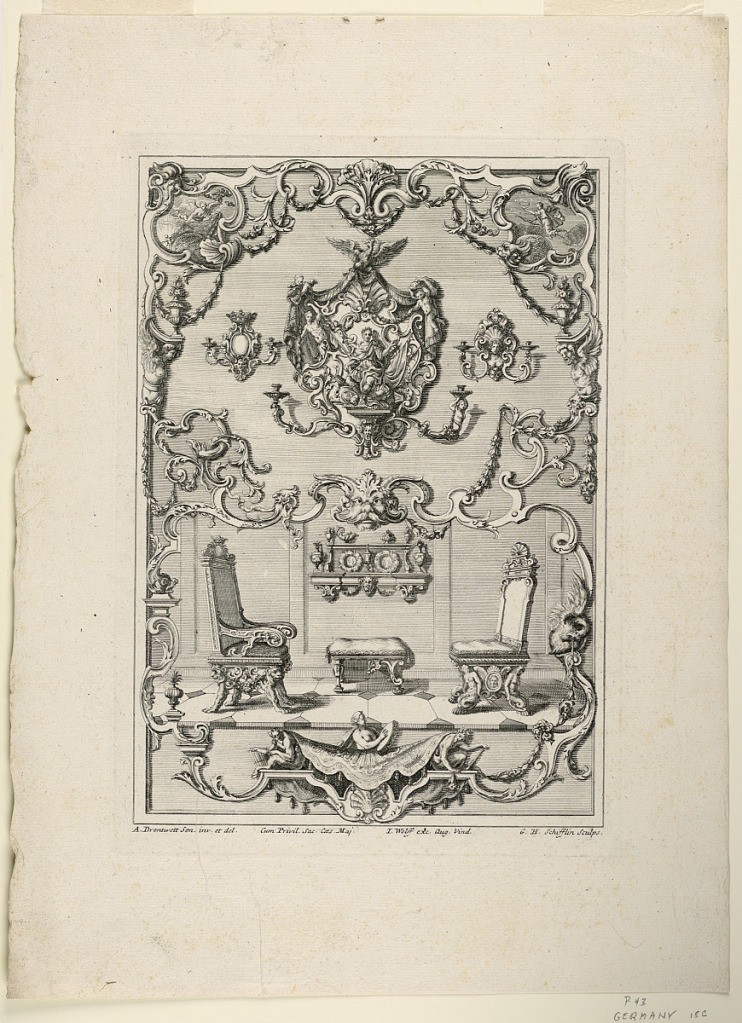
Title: Unterschiedlich Augspurgische Goldschmidts Arbeit, "Large Frame Design, Two Chairs and Wall Sconces", Plate 6
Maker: Abraham Drentwet, German, 1647 – 1727
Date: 1721–40
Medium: Engraving
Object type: Print
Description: Vertical rectangle. A large decorative frame, of scrolls, mascarons, swags, half-figures, a dolphin, and a bird. In the lower half, an armchair and a side chair, of different design, and a stool of alternative designs, also a wall shelf with urns and plates. In the upper half, a large wall sconce in the form of an escutcheon. Below, the artists' and publisher's names.